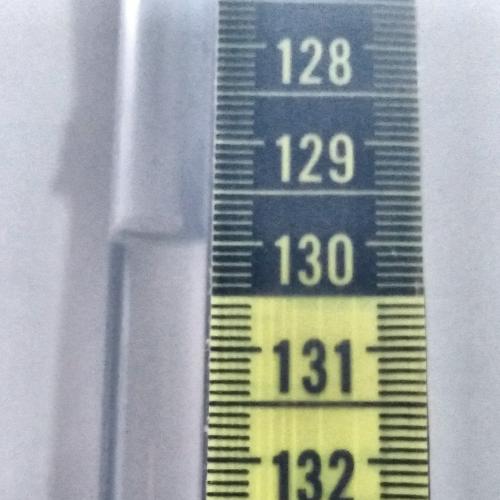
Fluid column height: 130.0 cm